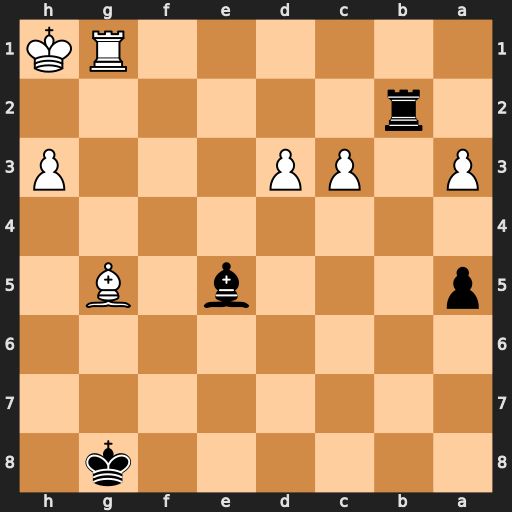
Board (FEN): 6k1/8/8/p3b1B1/8/P1PP3P/1r6/6RK
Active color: b
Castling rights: -
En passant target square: -
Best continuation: Rh2#